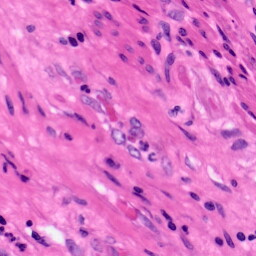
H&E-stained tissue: Pancreatic